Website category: university
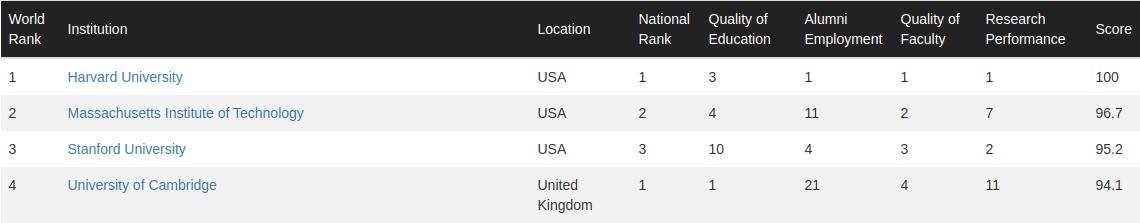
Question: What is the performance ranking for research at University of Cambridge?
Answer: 11

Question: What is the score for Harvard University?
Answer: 100

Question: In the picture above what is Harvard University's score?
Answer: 100

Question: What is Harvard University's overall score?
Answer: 100

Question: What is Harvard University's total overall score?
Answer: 100

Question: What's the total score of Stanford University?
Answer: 95.2

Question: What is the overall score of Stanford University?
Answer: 95.2

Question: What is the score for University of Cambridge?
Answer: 94.1

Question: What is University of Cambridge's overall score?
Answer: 94.1

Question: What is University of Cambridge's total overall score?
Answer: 94.1

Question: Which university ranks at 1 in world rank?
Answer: Harvard University

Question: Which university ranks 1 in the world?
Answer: Harvard University

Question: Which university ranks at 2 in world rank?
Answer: Massachusetts Institute of Technology

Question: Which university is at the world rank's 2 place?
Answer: Massachusetts Institute of Technology

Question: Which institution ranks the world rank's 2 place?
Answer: Massachusetts Institute of Technology

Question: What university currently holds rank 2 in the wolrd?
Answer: Massachusetts Institute of Technology

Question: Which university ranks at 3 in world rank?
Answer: Stanford University

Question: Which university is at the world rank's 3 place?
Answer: Stanford University

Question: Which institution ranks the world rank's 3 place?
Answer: Stanford University

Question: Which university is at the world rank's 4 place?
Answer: University of Cambridge

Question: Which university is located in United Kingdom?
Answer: University of Cambridge

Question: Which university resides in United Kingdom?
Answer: University of Cambridge

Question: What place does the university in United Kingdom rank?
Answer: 4

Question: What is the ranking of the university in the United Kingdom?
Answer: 4

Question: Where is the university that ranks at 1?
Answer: USA

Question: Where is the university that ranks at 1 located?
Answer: USA

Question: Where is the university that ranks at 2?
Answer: USA

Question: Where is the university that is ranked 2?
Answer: USA

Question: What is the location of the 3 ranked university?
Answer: USA

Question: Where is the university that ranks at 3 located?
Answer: USA

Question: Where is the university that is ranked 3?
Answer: USA

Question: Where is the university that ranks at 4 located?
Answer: United Kingdom

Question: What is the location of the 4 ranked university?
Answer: United Kingdom

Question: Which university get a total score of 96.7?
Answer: Massachusetts Institute of Technology

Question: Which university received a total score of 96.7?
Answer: Massachusetts Institute of Technology

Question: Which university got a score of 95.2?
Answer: Stanford University

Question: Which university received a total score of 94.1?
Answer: University of Cambridge